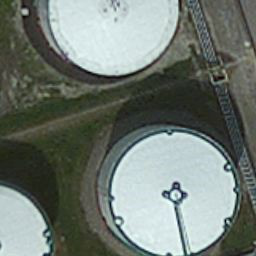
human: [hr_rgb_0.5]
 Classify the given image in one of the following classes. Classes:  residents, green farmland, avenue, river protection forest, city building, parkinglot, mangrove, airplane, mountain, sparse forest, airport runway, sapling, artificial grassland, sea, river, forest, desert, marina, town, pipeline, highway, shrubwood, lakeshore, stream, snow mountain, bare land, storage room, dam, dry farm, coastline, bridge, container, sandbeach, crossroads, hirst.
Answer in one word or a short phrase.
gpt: storage room